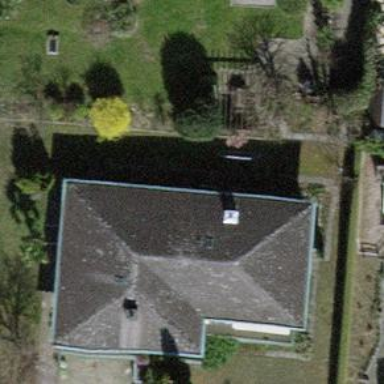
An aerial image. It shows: Building with hipped roof.